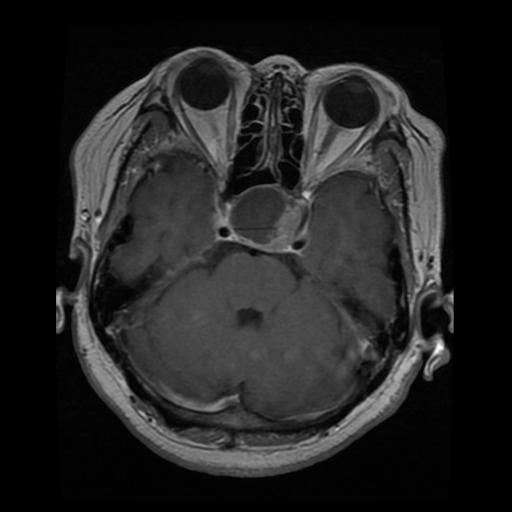
Label: pituitary